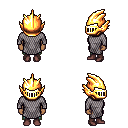
a pixel art fantasy rpg character, female body template, human, dark skin, chain mail, teal pants, gray short mohawk hairstyle, gold helm, maroon shoes, four views (front, back, left, right), 2x2 character sprite sheet, small pixel art, hard edges, no anti-aliasing